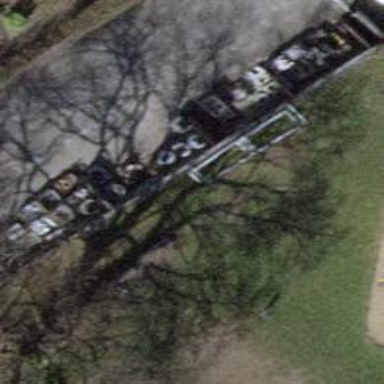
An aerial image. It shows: Bench for seating.